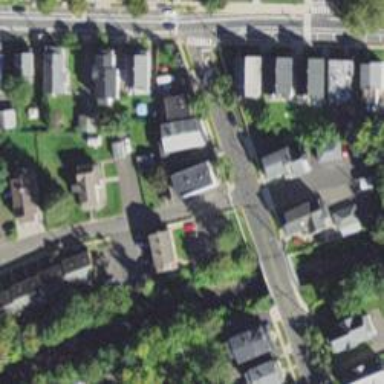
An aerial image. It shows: Residential road with asphalt surface and separate sidewalk.